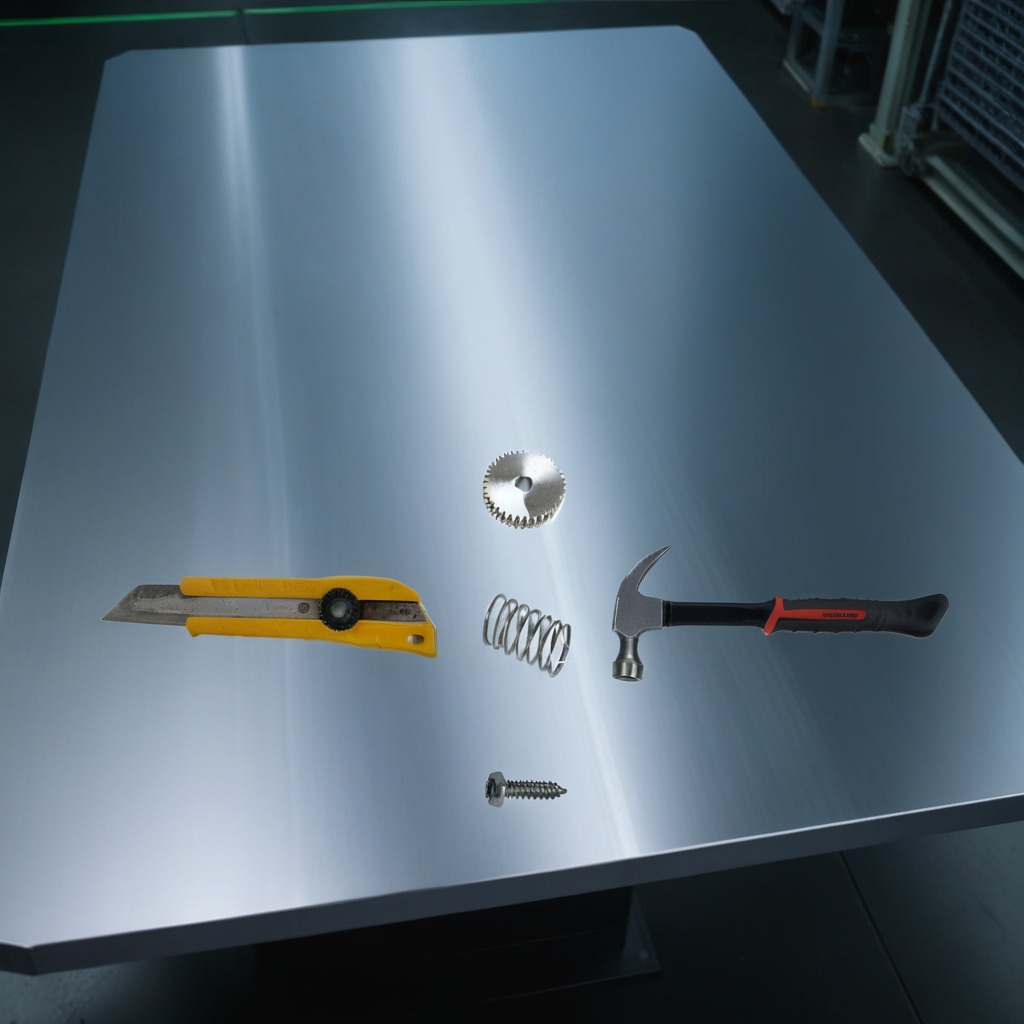
A gear with teeth is lying on the metal table.